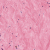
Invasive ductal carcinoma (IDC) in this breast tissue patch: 0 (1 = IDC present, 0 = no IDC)